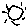
Label: sun